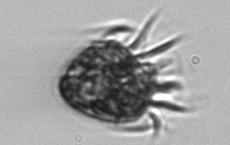
Label: Strombidium_morphotype2